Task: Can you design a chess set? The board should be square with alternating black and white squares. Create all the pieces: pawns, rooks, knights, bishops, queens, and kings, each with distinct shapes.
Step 2743:
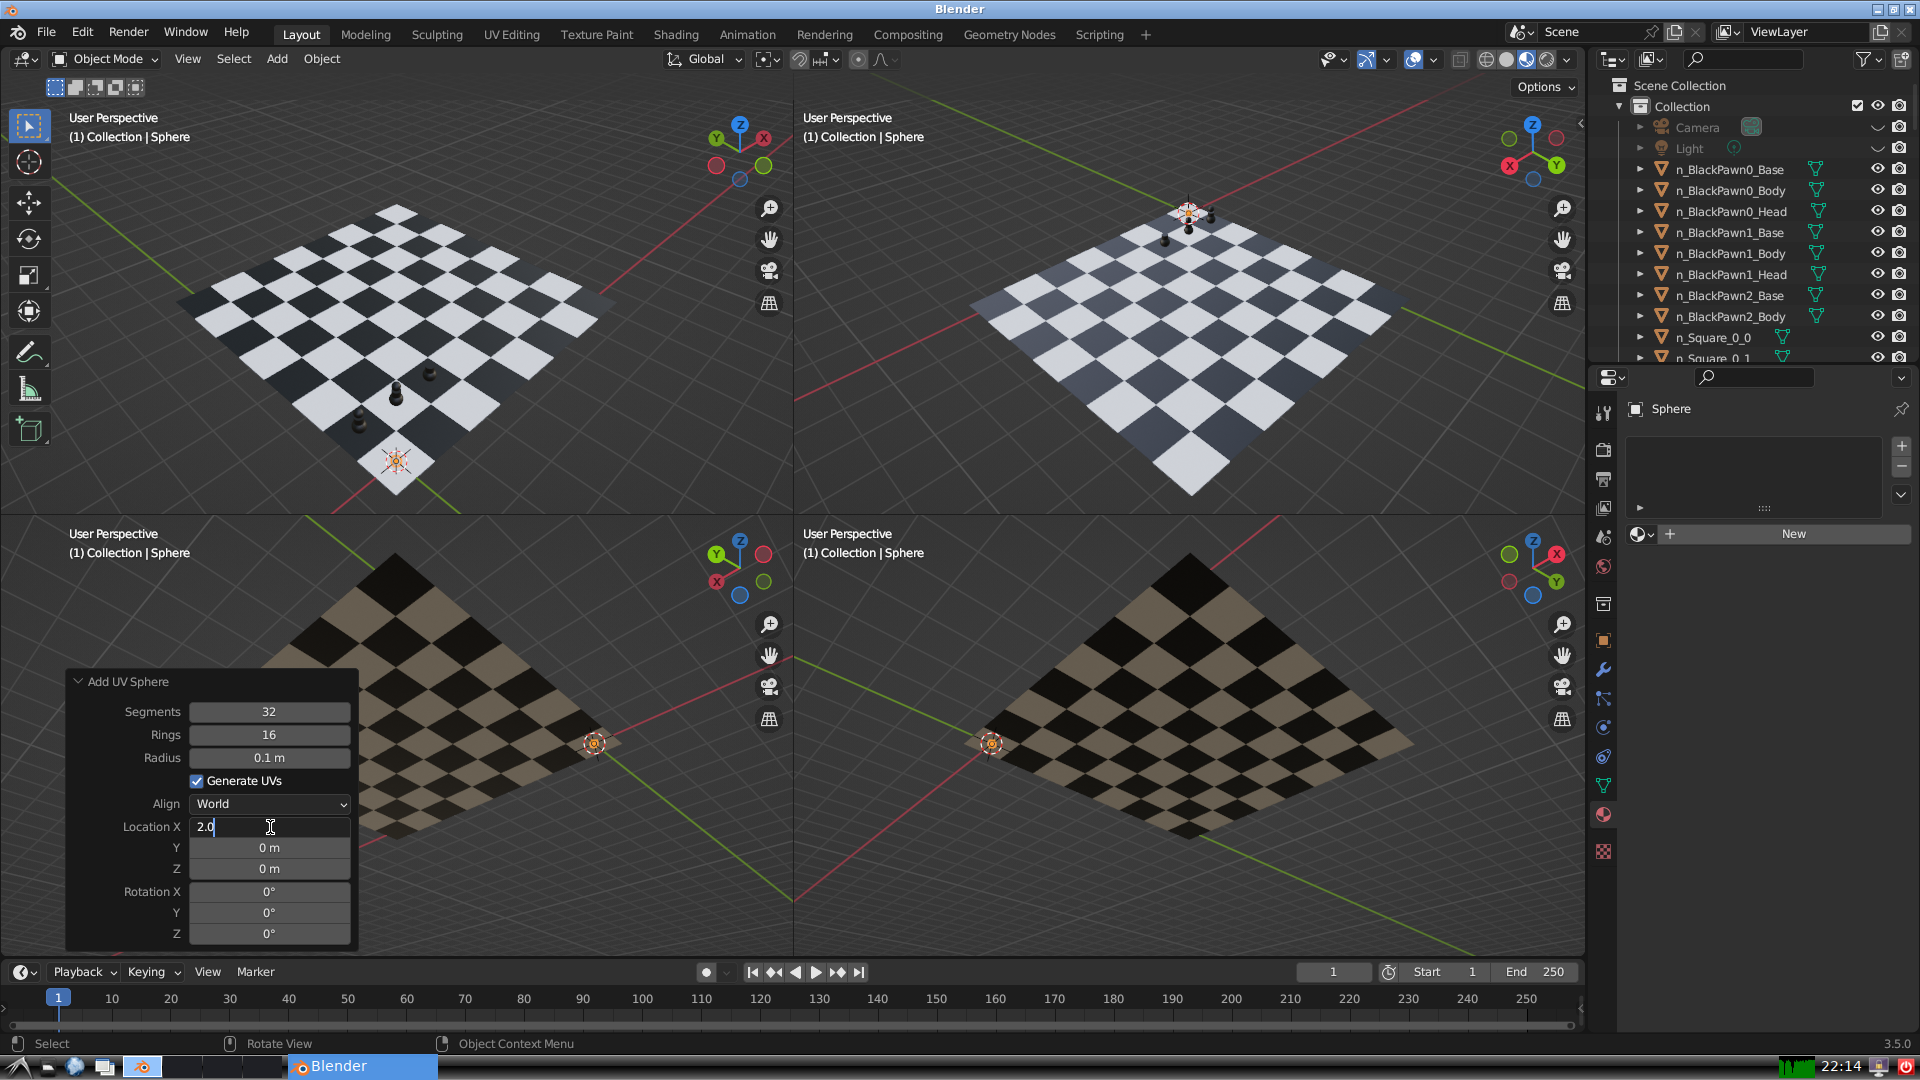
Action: {"key_press": ['Return']}